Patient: sex M, age 71
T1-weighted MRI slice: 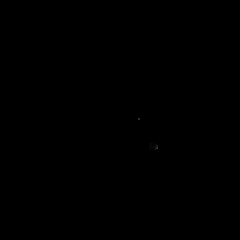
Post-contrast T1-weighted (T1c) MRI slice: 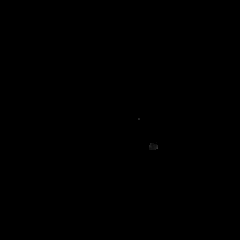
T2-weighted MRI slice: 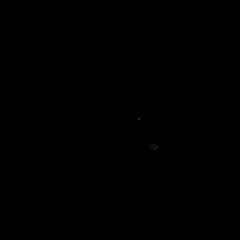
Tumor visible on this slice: no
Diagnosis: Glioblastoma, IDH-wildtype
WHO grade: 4